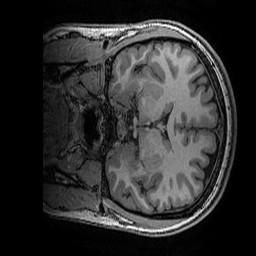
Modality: T1w
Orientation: coronal
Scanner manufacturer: ge
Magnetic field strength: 3 T
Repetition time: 0.007 s
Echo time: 0.00342 s